Field crop: maize
Growth stage: 1
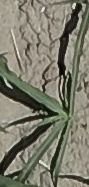
Species: sorghum